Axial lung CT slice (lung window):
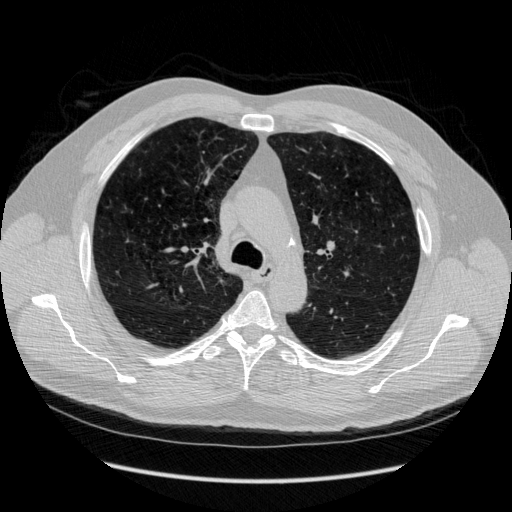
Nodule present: no